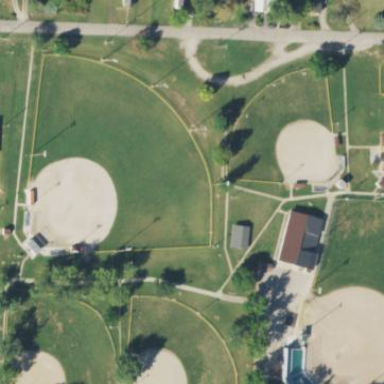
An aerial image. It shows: Baseball pitch for leisure land activities.